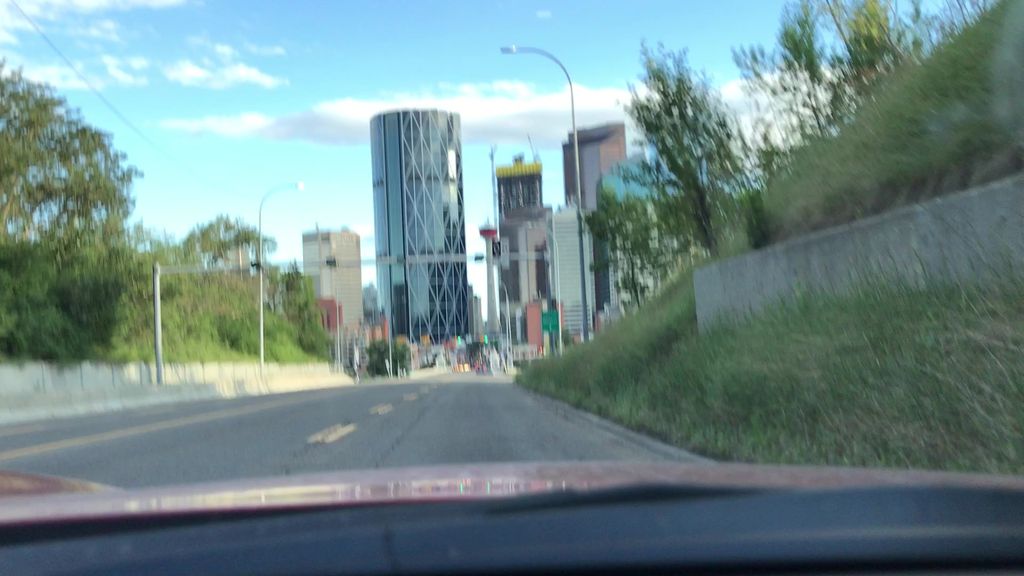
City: calgary